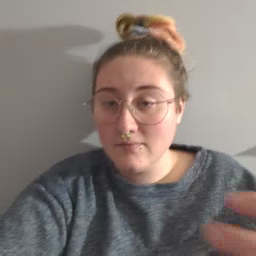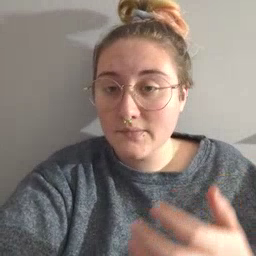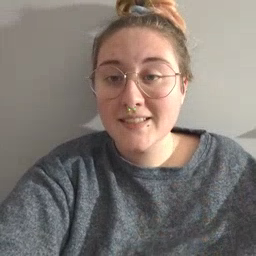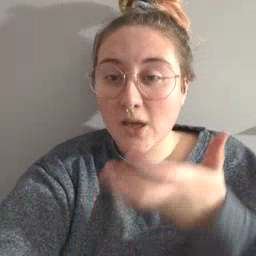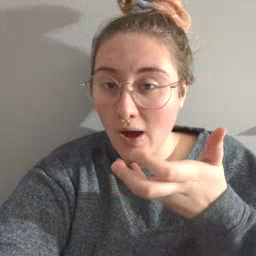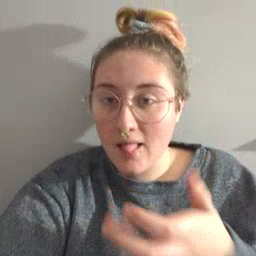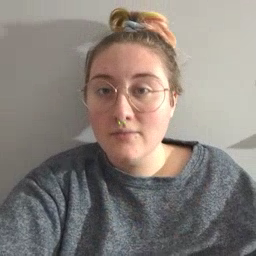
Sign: cereal